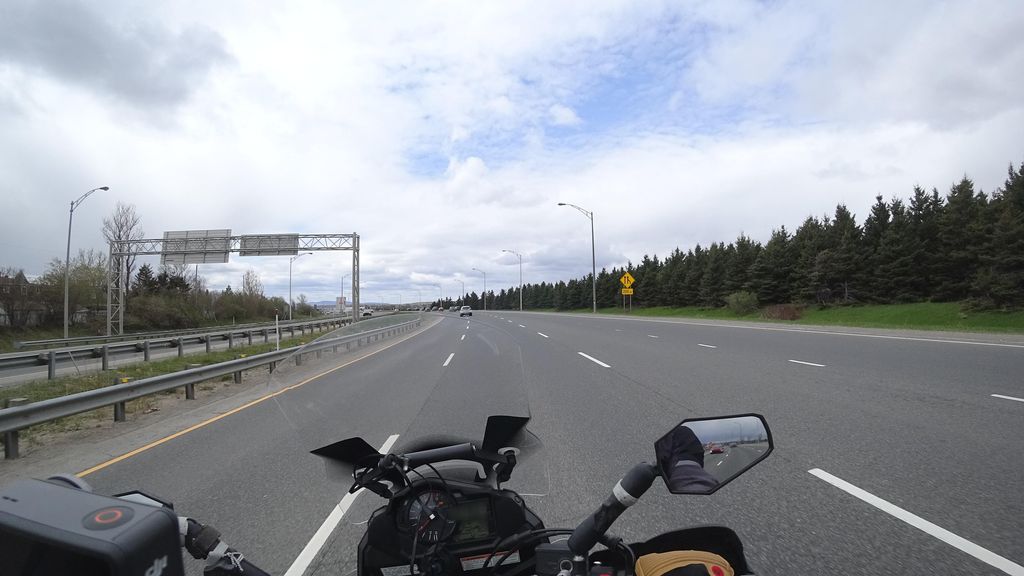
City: quebec_city